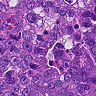
Metastatic tissue present: yes